Interaction volume radius: 5 \u00c5
Interaction volume height: 15 \u00c5
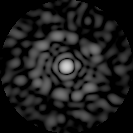
Disorder parameter: 0.8251